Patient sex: M
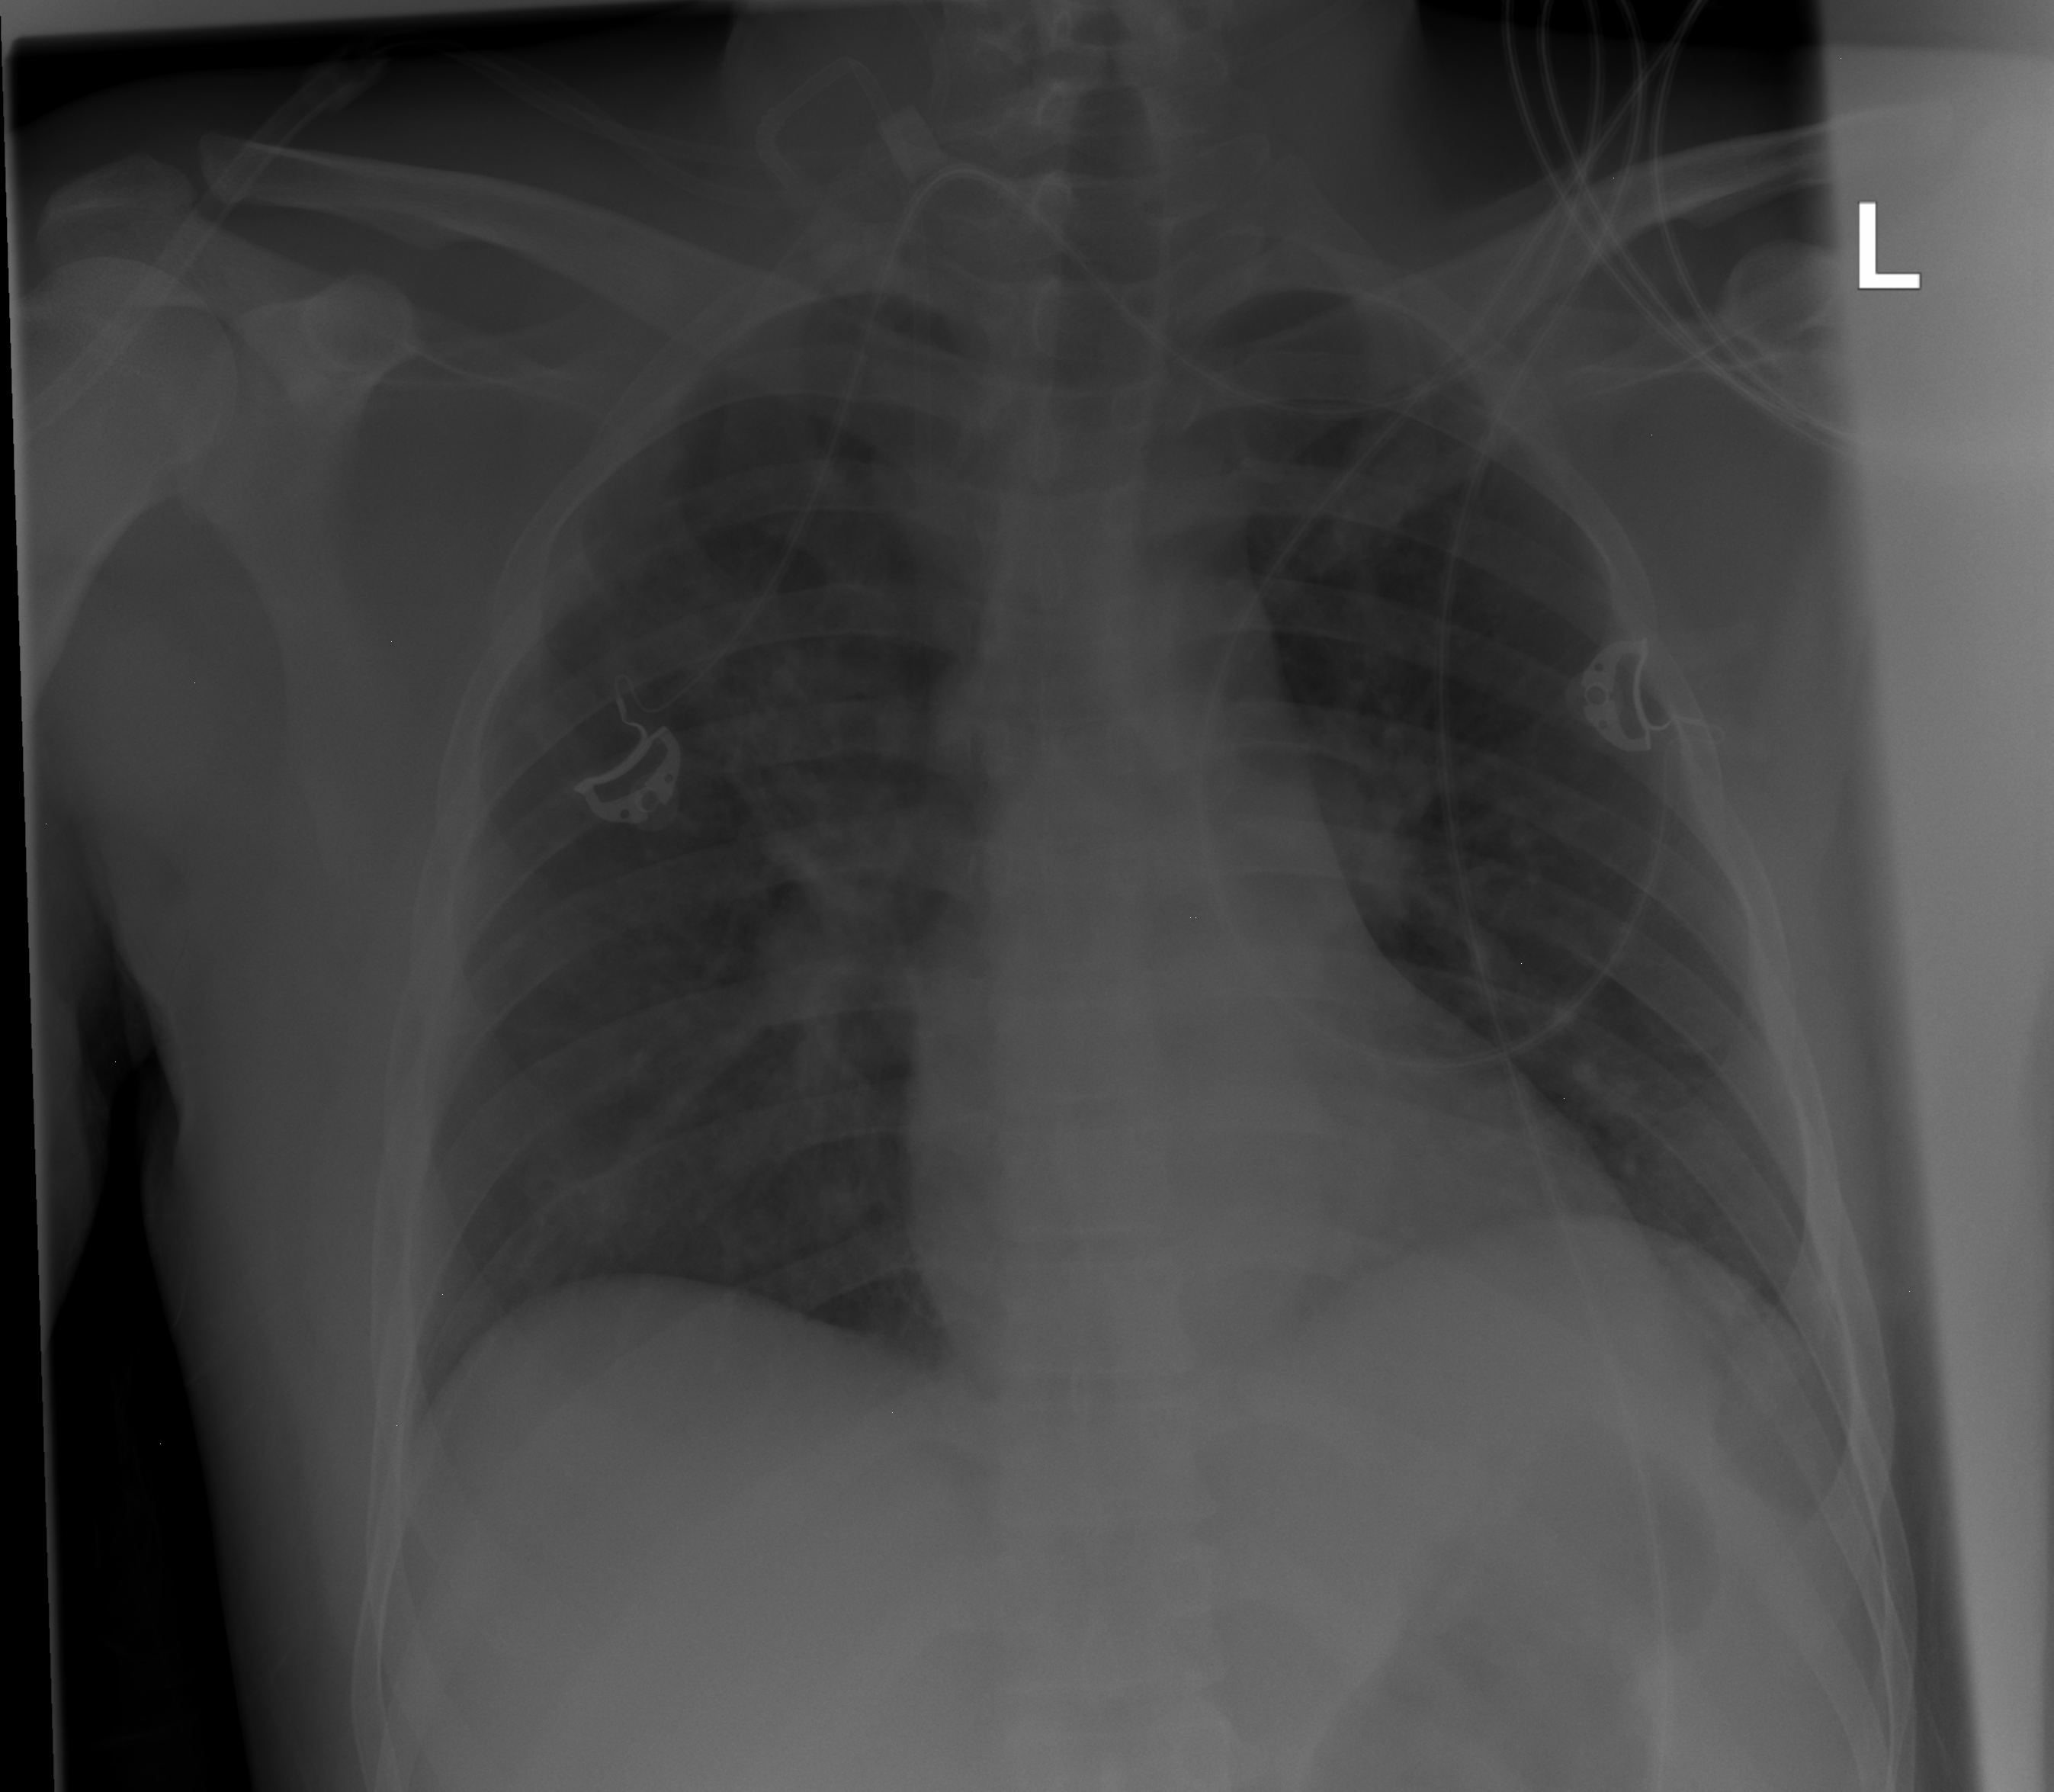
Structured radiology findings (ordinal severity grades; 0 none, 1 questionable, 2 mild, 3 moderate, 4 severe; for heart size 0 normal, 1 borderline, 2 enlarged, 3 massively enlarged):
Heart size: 0
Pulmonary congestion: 0
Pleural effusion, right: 0
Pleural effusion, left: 1
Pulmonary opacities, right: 2
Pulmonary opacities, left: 2
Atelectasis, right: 2
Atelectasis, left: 2